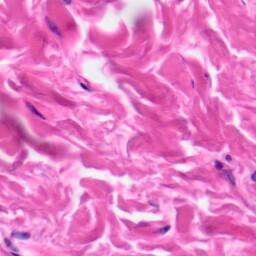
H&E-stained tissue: Skin